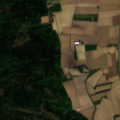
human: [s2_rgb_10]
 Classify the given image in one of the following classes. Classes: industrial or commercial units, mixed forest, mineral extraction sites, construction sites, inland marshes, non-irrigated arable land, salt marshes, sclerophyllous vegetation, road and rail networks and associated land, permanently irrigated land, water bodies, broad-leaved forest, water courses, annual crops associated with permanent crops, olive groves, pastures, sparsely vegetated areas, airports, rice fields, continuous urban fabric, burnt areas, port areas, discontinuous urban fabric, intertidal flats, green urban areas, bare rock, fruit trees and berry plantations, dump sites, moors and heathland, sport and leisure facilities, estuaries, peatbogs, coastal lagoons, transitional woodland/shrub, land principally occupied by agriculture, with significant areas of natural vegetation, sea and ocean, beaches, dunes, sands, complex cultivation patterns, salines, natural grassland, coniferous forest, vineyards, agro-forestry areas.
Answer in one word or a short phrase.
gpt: non-irrigated arable land, mixed forest